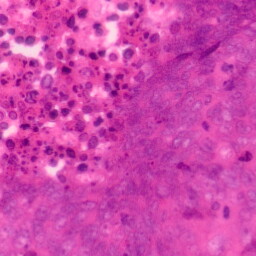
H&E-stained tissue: Colon